Question: I have two view controllers: 'BSViewController' and 'BSotherViewController'. 'BSViewController' has a button on it that is segues to 'BSotherViewController'. That part works fine and I can see the one VC and then the "other" VC when I run on the simulator. But I have an 'NSLog(@"other");' in 'BSotherViewController''s '-viewDidLoad' which is not showing in the console. A similar 'NSLog(@"other");' in 'BSViewController''s '-viewDidLoad' which is showing in the console. I suspect the problem is the lack of an 'IBAction' but I cannot figure where it should go and how it should be linked in the storyboard.
BSViewController.h
'''
#import <UIKit/UIKit.h>
@interface BSViewController : UIViewController
@property (nonatomic) NSInteger number;
@end
'''
BSViewController.m
'''
#import "BSViewController.h"
@interface BSViewController ()
@end
@implementation BSViewController
@synthesize number;
- (void)viewDidLoad
{
[super viewDidLoad];
// Do any additional setup after loading the view, typically from a nib.
self.number = 25;
NSLog(@"number: %d", self.number);
}
@end
'''
BSotherViewController.h
'''
#import <UIKit/UIKit.h>
@interface BSotherViewController : UIViewController
@property (nonatomic) NSInteger anumber;
@end
'''
BSotherViewController.m
'''
#import "BSotherViewController.h"
#include "BSViewController.h"
@interface BSotherViewController ()
@end
@implementation BSotherViewController
- (id)initWithNibName:(NSString *)nibNameOrNil bundle:(NSBundle *)nibBundleOrNil
{
self = [super initWithNibName:nibNameOrNil bundle:nibBundleOrNil];
if (self) {
// Custom initialization
}
return self;
}
- (void)viewDidLoad
{
NSLog(@"other number:");
[super viewDidLoad];
// Do any additional setup after loading the view.
BSViewController *view = [[BSViewController alloc] init];
self.anumber = view.number;
NSLog(@"other number: %d", self.anumber);
}
'''

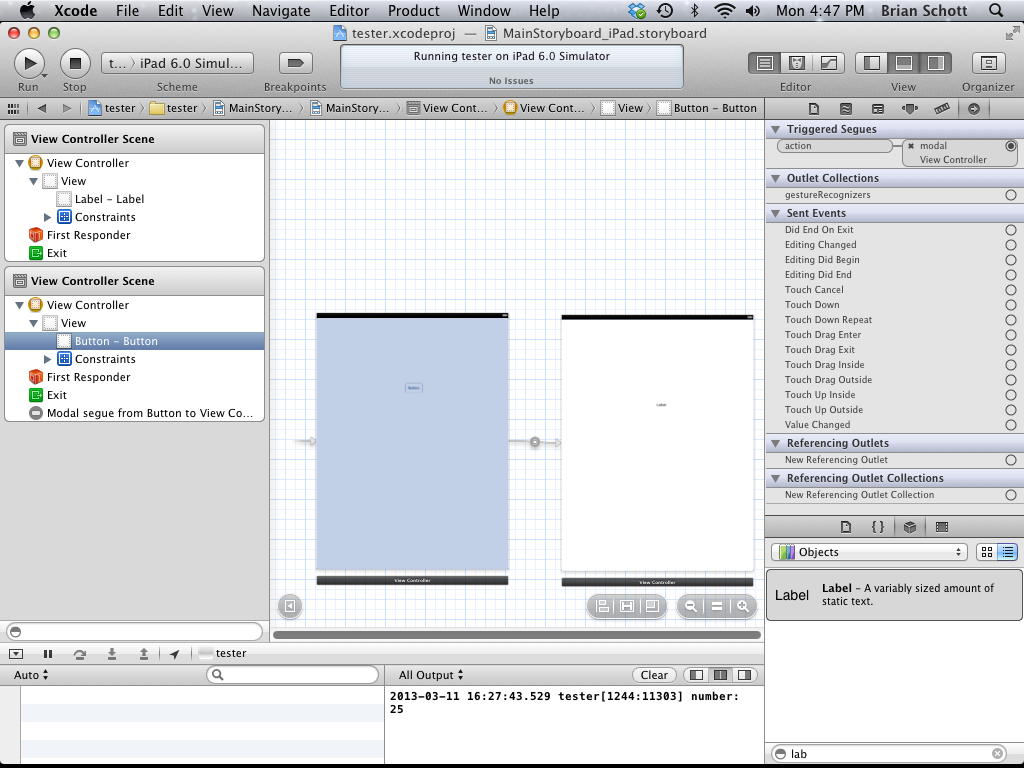
Answer: In the storyboard is the second view controller set up as a 'BSotherViewController'? You can verify by hovering over the view controller icon in the storyboard.

If it's not, then click it and go to the identity controller and type it in.